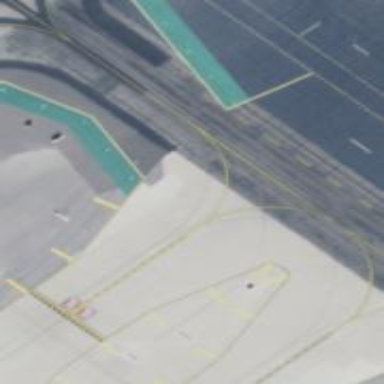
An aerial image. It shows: View of taxiway at the airport.